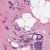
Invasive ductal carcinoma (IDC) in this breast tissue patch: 1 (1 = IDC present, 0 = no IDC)